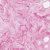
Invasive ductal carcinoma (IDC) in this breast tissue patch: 0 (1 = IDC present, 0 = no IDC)